Field crop: maize
Growth stage: 2
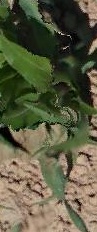
Species: maize